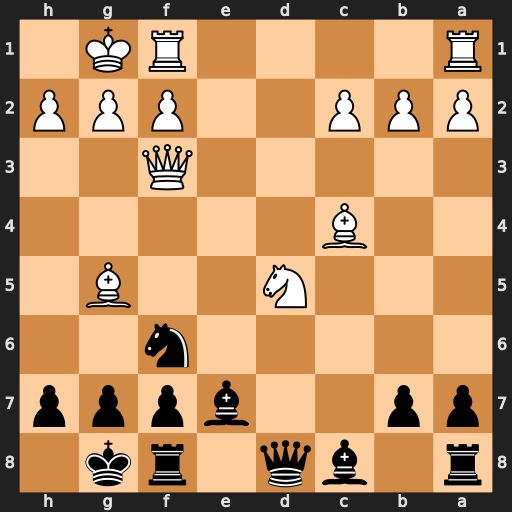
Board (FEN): r1bq1rk1/pp2bppp/5n2/3N2B1/2B5/5Q2/PPP2PPP/R4RK1
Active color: b
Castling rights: -
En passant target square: -
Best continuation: Nxd5 Bxe7 Nxe7